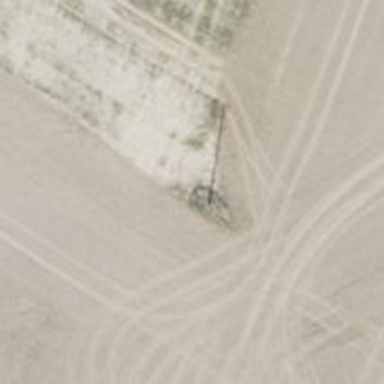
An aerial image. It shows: Power pole.